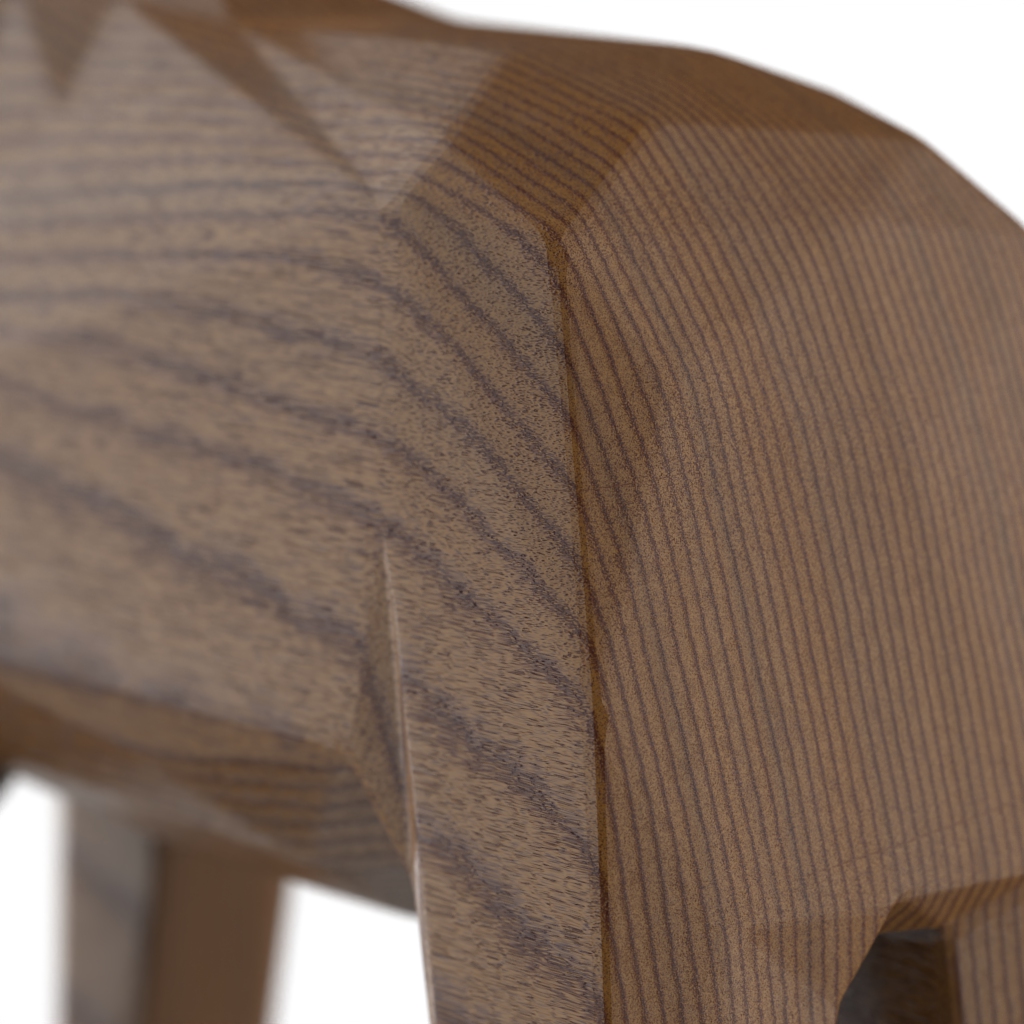
A high quality rendering of a dalahest_oak dalecarlian horse figurine made of varnished dark oak standing on a white surface in an a white studio with artificial white studio lighting,extreme close-up from the rear left side macro, 150 mm, f 16, bokeh